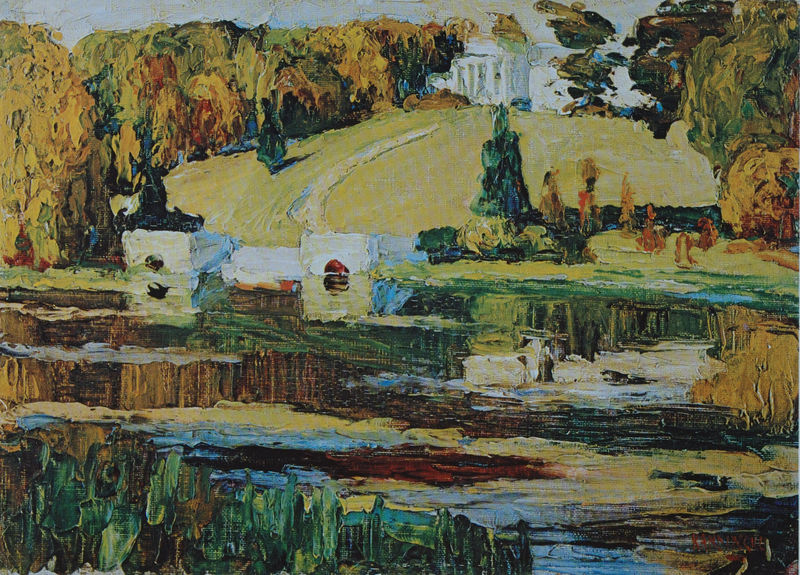
Titel: Achtyrka-Herbst
Künstler: Wassily Kandinsky
Standort: München
Institution: Städtische Galerie im Lenbachhaus
Schlagwörter: baum, berg, blau, blätter, himmel, schatten, wasser, weiß, bäume, frauen, gelb, grün, landschaft, menschen, see, teich, ufer, schwarz, straße, gebäude, gras, haus, park, rot, weg, wiese, wolke, gräser, hügel, natur, schilf, strauch, busch, büsche, sträucher, garten, hecke, picknick, reflexe, tümpel, expressiv, tempel, pavillon, grüntöne, laube, rundbau, kassel